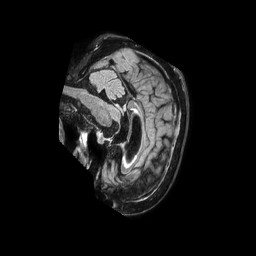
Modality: FLAIR
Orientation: sagittal
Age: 76
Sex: female
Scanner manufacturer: philips
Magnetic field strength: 1.5 T
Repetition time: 4.8 s
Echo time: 0.3383 s